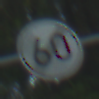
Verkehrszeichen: EndeGeschwindigkeit60
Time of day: SunriseSunset
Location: Outdoor (Suburban)
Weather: PartlyCloudy
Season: NotSpecified
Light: Natural